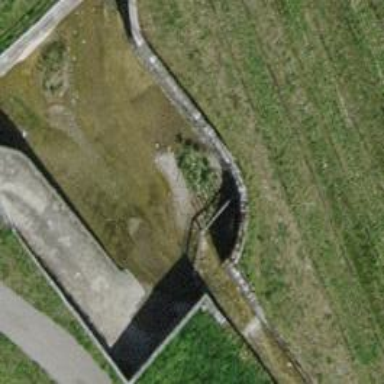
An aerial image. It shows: Drain that serves as waterway.